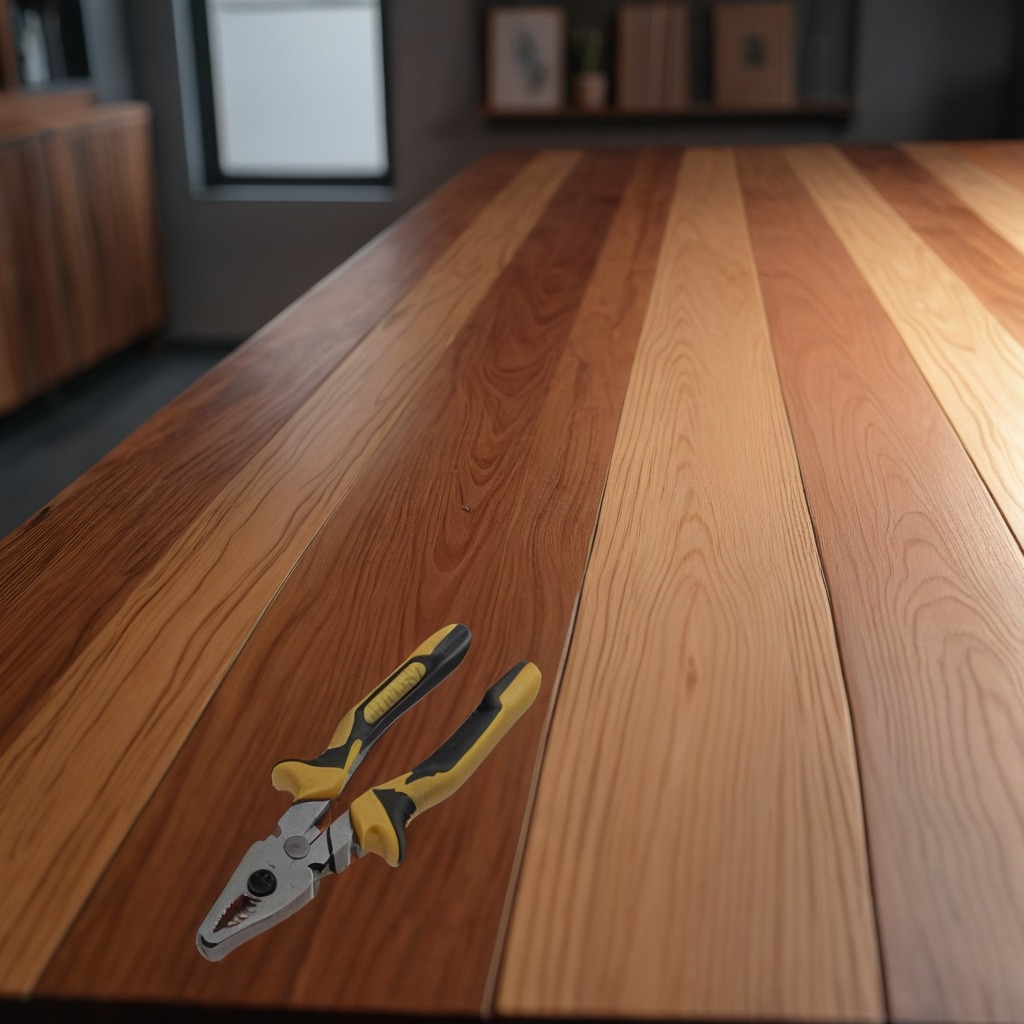
A plier is lying on the wooden table.